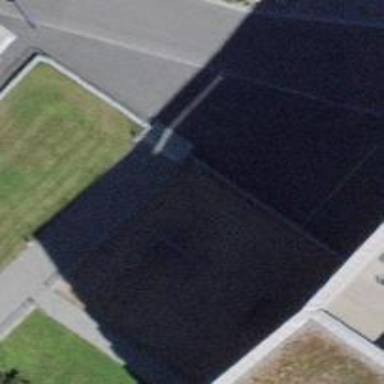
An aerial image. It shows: Set of concrete steps.